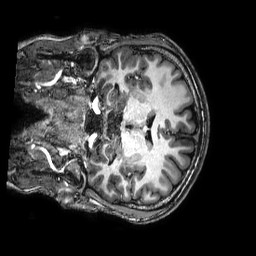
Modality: T1w
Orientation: coronal
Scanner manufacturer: philips
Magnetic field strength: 3 T
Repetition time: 0.008 s
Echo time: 0.003531 s